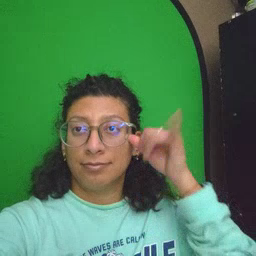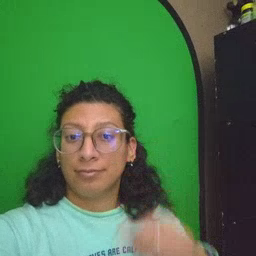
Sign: cow